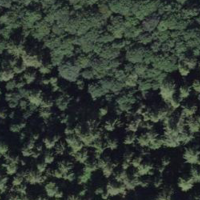
EUNIS habitat code: 43
Species observed at this site:
Campanula rapunculoides